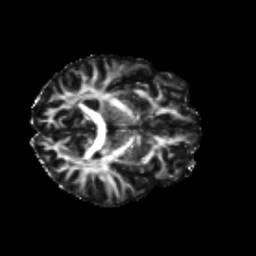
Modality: FA
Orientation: axial
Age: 27
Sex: male
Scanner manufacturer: siemens
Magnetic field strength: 3 T
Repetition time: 8.6 s
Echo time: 0.095 s